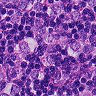
Metastatic tissue present: yes